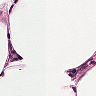
Metastatic tissue present: no